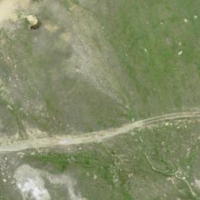
EUNIS habitat code: 31
Species observed at this site:
Leontopodium nivale